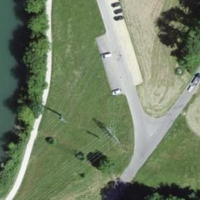
EUNIS habitat code: 25
Species observed at this site:
Angelica sylvestris
Prunus spinosa